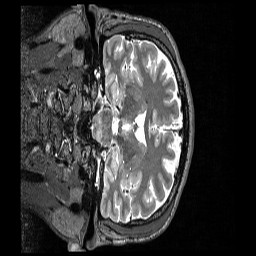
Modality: T2w
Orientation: coronal
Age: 53
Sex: male
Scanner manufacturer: siemens
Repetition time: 3.2 s